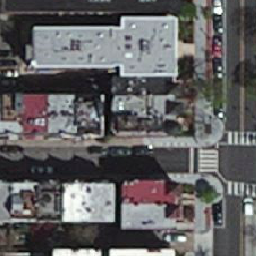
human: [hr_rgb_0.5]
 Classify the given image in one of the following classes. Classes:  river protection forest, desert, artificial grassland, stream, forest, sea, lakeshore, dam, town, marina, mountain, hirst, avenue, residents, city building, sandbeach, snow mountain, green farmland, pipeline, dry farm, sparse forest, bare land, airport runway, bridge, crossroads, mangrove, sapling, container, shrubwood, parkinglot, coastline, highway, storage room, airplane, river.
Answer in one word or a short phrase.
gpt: city building